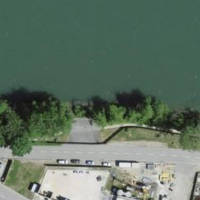
EUNIS habitat code: 15
Species observed at this site:
Prunus padus